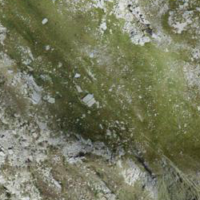
EUNIS habitat code: 31
Species observed at this site:
Bartsia alpina